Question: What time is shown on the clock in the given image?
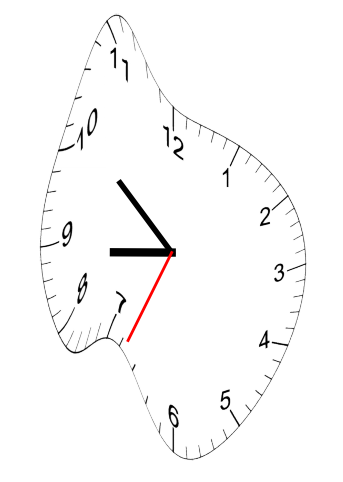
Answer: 08:51:34